Current action and preconditions to check: trajectory_clear

Your task: For each precondition in the list above, predict whether it will hold at this action.

Consider the current scene as observed from the mobile robot's camera, and analyze the predicted future states of all dynamic agents (e.g., people, animals, vehicles, or any moving entities) within the NEXT SECOND.

IMPORTANT: Only answer "very likely" if you are absolutely certain—based on strong, clear evidence—that a dynamic agent will violate the precondition in the predicted future state. Do NOT answer "very likely" for unlikely, ambiguous, or low-probability risks.

Ask yourself for each precondition: Is there a high probability, with clear and convincing evidence, that the predicted future states of any dynamic agent will interfere with the predicted future state of the currently executing action within the NEXT SECOND, causing that precondition to fail?

Assess the risk level based on these predictions. Use "likely" or "very likely" if motions create a clear risk of interference.

Use "neutral" or "improbable" if agents are nearby but their predicted paths are clearly diverging or non-conflicting.

Failure Risk Categories: "very improbable", "improbable", "neutral", "likely", "very likely"

Answer Format: Output ONLY the probability_of_failure value from these categories: "very improbable", "improbable", "neutral", "likely", "very likely"

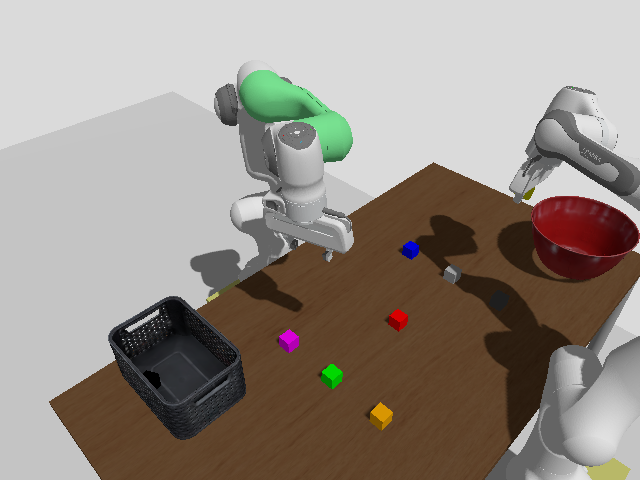

Answer: very improbable